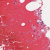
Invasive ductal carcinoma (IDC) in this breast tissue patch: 0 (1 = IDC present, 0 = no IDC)